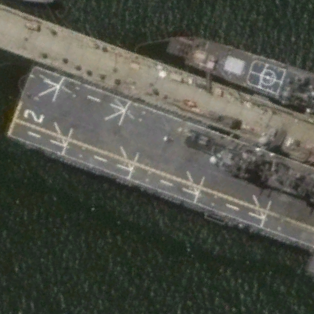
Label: assault